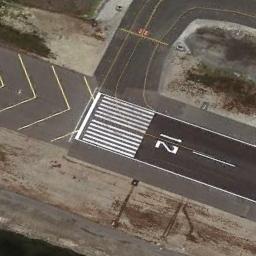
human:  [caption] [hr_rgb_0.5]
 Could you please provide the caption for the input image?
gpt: The runway is on the bare land .

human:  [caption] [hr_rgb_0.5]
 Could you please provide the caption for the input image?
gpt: The runway is marked with white Numbers .

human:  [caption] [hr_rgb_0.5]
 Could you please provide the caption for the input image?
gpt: Next to the runway is a large patch of brown bare ground with white '12' and short-line signs on the runway .

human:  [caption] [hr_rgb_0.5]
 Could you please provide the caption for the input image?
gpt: The runway has a threshold marking and the designation marking is 12 .

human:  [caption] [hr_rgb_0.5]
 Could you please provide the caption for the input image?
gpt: The runway is marked with white lines and numbers .